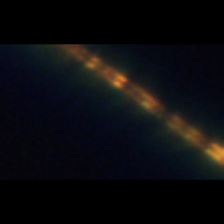
Taxon: Chaetoceros
Group: Diatoms